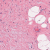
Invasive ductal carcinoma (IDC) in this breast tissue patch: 0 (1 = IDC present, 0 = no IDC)